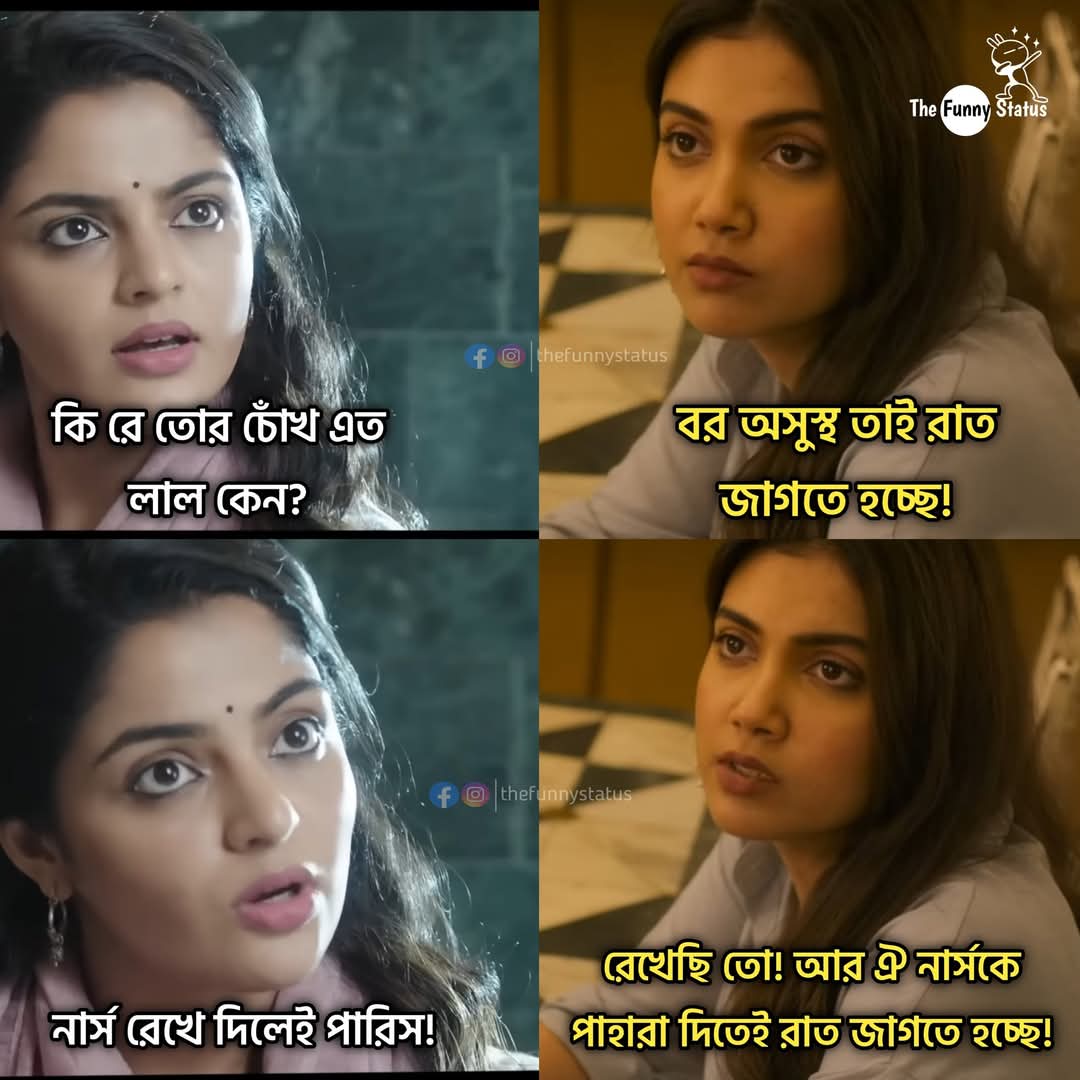
Text: কি রে তোর চোঁখ এত লাল কেন?
বর অসুস্থ তাই রাত জাগতে হচ্ছে!
নার্স রেখে দিলেই পারিস!
রেখেছি তো! আর ঐ নার্সকে পাহারা দিতেই রাত জাগতে হচ্ছে!
Label: Non Hate